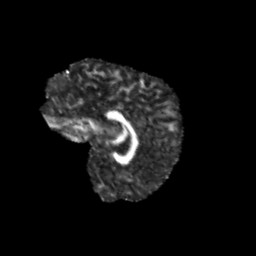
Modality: FA
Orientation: sagittal
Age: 12
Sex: male
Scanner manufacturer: siemens
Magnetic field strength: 3 T
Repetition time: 3.8 s
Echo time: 0.07 s